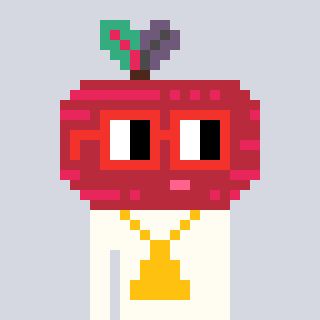
a pixel art character with square red glasses, a beet-shaped head and a grayscale-colored body on a cool background